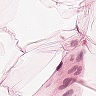
Metastatic tissue present: no